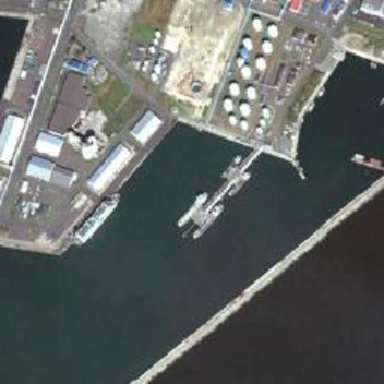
Here you can see some storage tanks and some ports where the quart is located near the factory building .